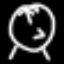
Label: clock